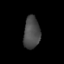
Tissue: lung
Cell type: Endothelial cells
Senescence score: 0.2022
Nuclear area (px): 512
Mean DAPI intensity: 74.576